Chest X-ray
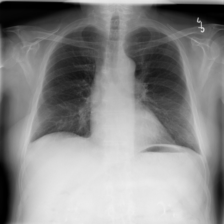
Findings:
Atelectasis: negative
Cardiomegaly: negative
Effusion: negative
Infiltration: negative
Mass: negative
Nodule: negative
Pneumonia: negative
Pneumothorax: negative
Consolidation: negative
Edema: negative
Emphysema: negative
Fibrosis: negative
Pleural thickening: negative
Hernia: negative